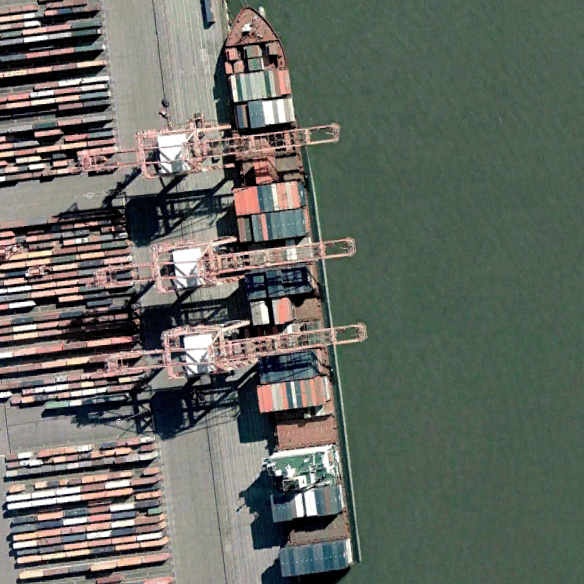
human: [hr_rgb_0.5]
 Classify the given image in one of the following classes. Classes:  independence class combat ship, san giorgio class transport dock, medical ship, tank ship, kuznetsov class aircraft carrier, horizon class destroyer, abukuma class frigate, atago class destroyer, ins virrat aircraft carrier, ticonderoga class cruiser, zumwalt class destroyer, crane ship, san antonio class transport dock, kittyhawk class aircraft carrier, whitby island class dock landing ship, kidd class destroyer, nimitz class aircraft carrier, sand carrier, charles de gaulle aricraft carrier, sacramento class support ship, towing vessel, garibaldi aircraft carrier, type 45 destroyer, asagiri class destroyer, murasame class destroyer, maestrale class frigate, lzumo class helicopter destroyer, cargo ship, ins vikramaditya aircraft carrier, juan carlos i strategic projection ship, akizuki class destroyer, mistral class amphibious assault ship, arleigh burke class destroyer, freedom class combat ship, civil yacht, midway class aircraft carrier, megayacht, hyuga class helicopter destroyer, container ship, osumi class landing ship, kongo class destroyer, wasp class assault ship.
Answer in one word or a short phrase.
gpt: Container ship